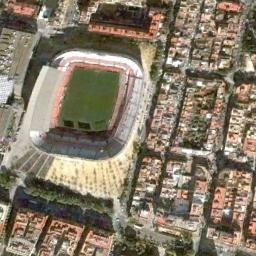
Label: stadium